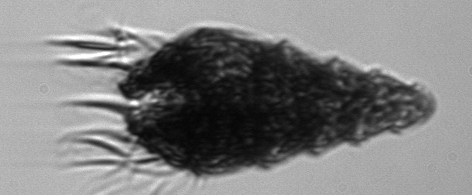
Label: Laboea_strobila